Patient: sex M, age 62
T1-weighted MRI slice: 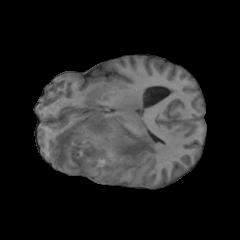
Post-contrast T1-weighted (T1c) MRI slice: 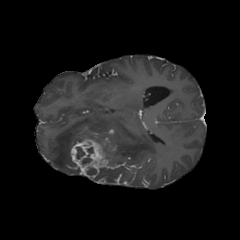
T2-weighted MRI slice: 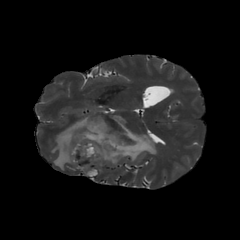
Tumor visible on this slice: yes
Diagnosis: Glioblastoma, IDH-wildtype
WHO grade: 4